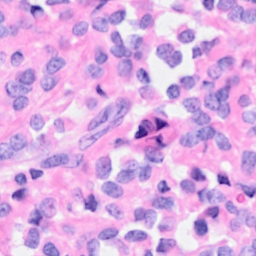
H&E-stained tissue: Breast